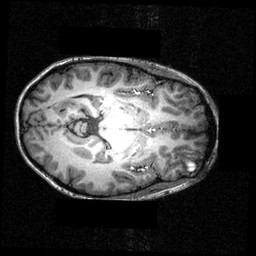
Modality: T1w
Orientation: axial
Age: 26
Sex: female
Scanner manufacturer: siemens
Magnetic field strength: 3.951 T
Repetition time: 1.5 s
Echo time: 0.00335 s